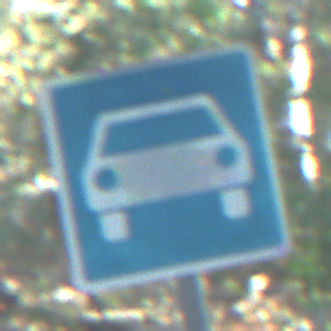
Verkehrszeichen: Kraftfahrstrasse
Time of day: MorningAfternoon
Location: Outdoor (Nature)
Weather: Clear
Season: NotSpecified
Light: Natural